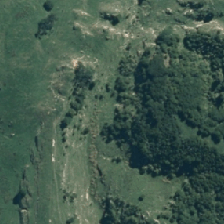
Land cover: deciduous_hardwood